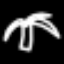
Label: palm tree